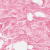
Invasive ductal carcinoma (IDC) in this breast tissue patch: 0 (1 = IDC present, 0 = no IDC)